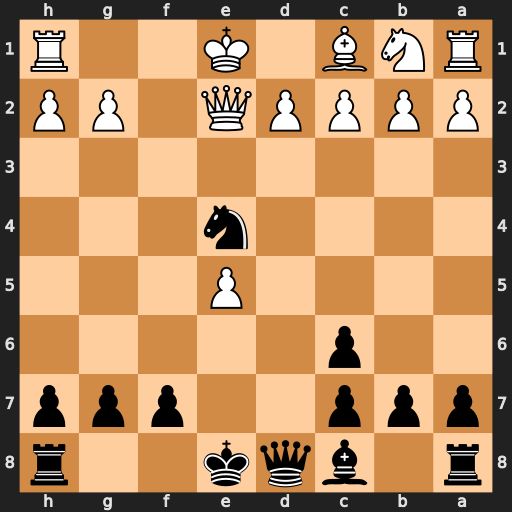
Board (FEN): r1bqk2r/ppp2ppp/2p5/4P3/4n3/8/PPPPQ1PP/RNB1K2R
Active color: b
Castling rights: KQkq
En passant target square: -
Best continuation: Qh4+ g3 Nxg3 hxg3 Qxh1+